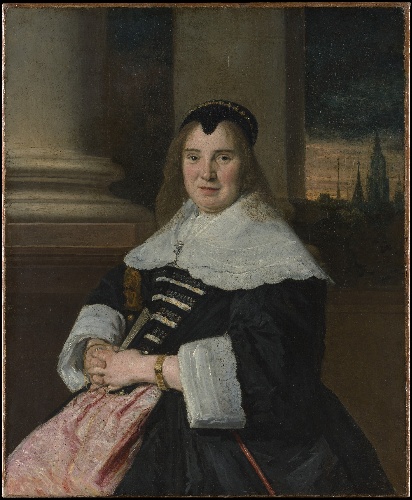
Title: Portrait of a Woman
Artist: Frans Hals
Artist bio: Dutch, Antwerp 1582/83–1666 Haarlem
Date: ca. 1650, reworked probably 18th century
Object type: Painting
Classification: Paintings
Medium: Oil on canvas
Dimensions: 39 3/8 x 32 1/4 in. (100 x 81.9 cm)
Department: European Paintings
Credit line: Marquand Collection, Gift of Henry G. Marquand, 1890
Accession year: 1891
Repository: Metropolitan Museum of Art, New York, NY
Tags: Portraits|Women